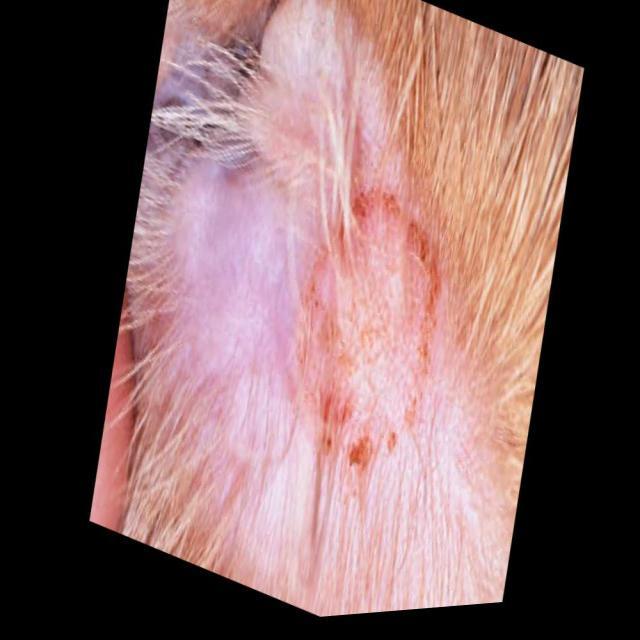
Canine ringworm (Dermatophytosis) — fungal infection caused by Microsporum or Trichophyton. Presents with circular alopecia, scaling, crusting, and broken hairs.